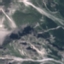
Land use / land cover class: HerbaceousVegetation